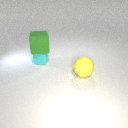
small cyan rubber cube below large green rubber cube